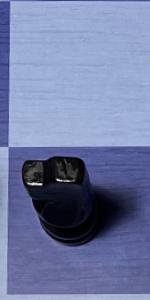
Label: Knight_Black